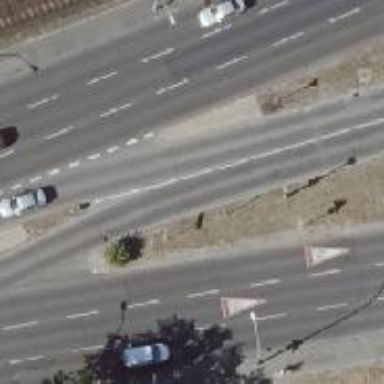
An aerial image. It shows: Dual carriageway with asphalt surface.